Field crop: maize
Growth stage: 2
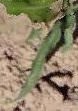
Species: maize